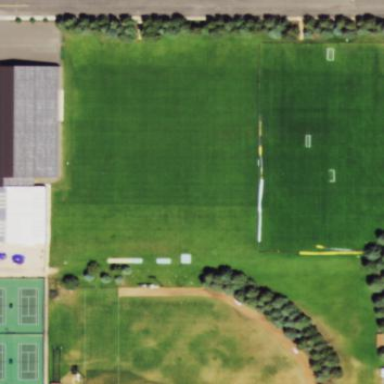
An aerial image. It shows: Soccer pitch with grass surface for leisure land.